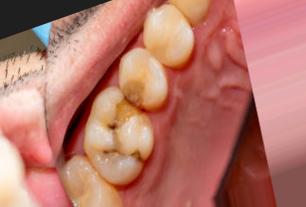
Condition: Caries